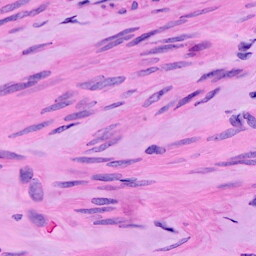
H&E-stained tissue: Ovarian